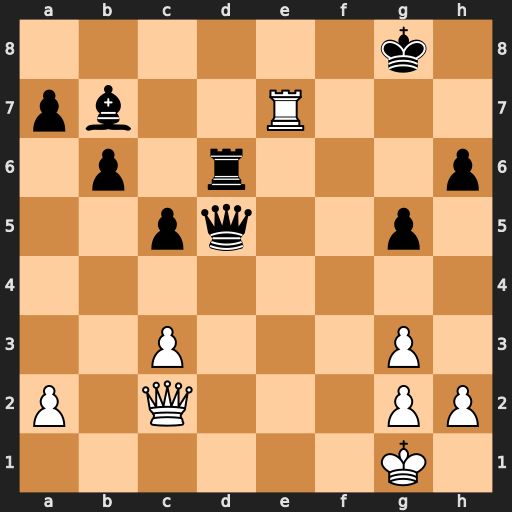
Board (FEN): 6k1/pb2R3/1p1r3p/2pq2p1/8/2P3P1/P1Q3PP/6K1
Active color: w
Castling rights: -
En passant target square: -
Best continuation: Qh7+ Kf8 Qg7#